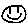
Label: smiley face